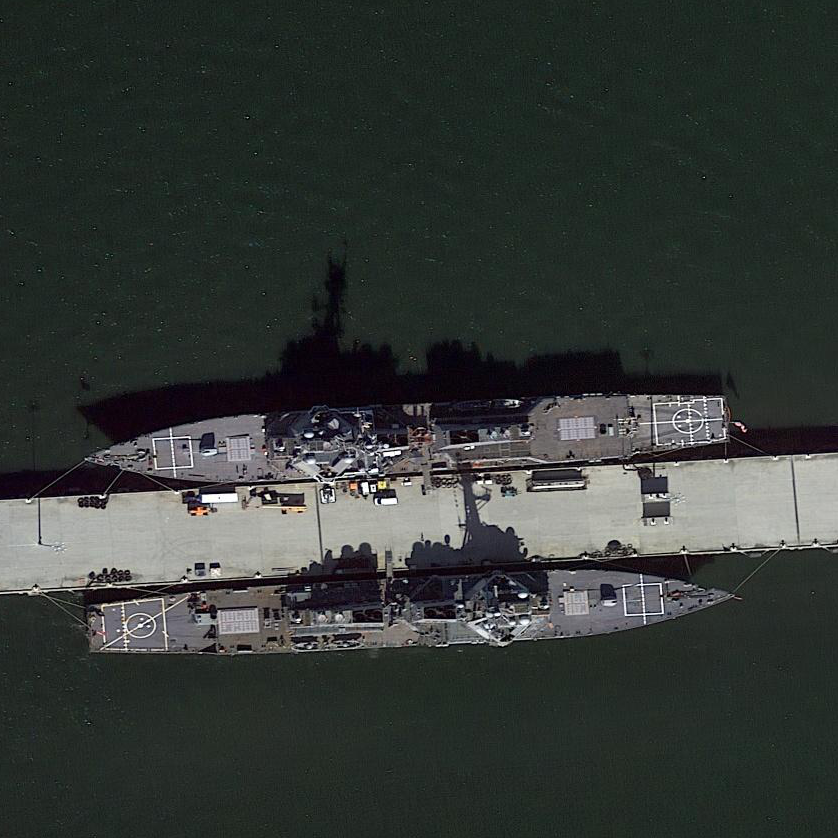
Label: destroyer